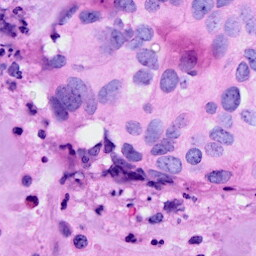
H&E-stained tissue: Breast